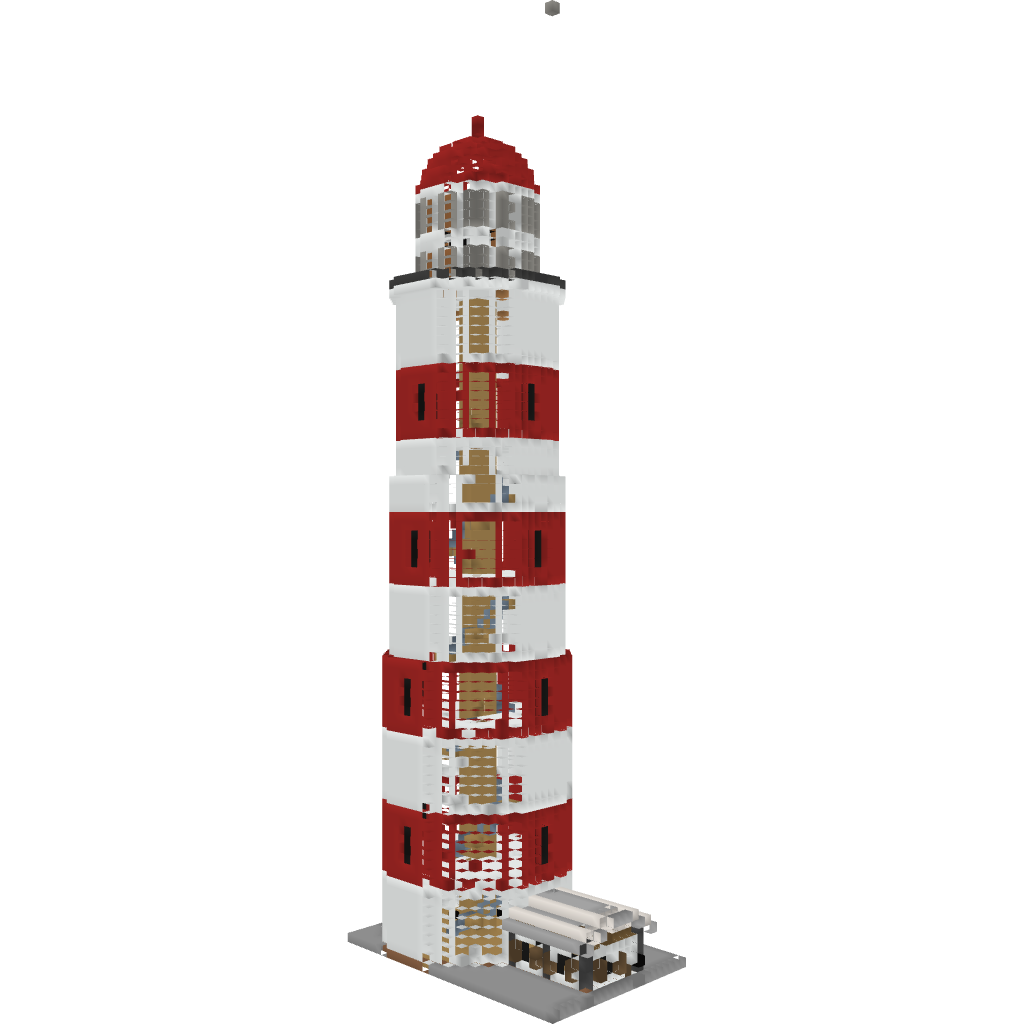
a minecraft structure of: Light House